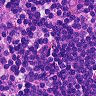
Metastatic tissue present: no